Chest X-ray:
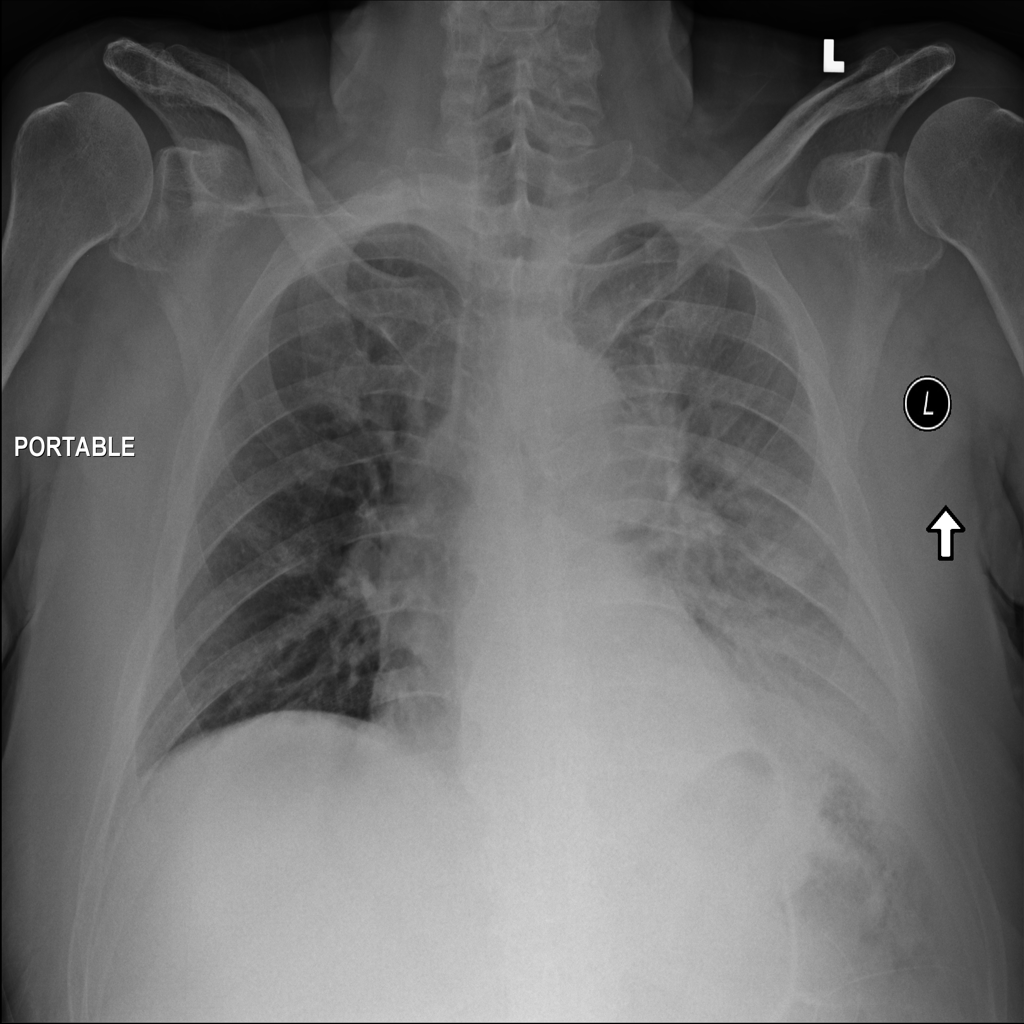
Findings: Consolidation, Effusion
No abnormal finding: no